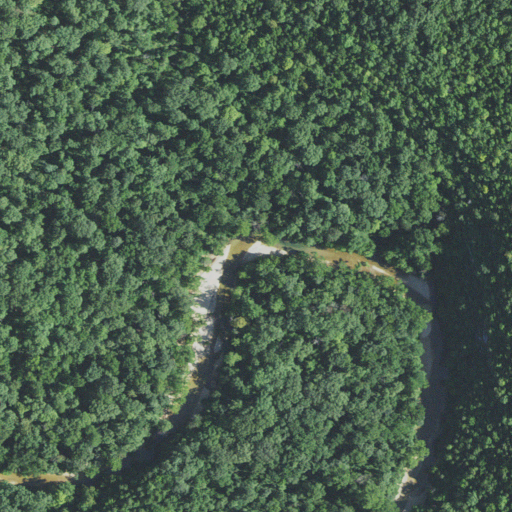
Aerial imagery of valley in Missouri named Lower Schoolhouse Hollow containing deciduous forest, mixed forest, and woody wetlands